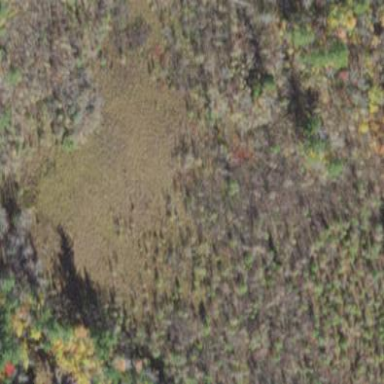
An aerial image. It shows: Swamp in wetland area.